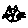
Label: cat